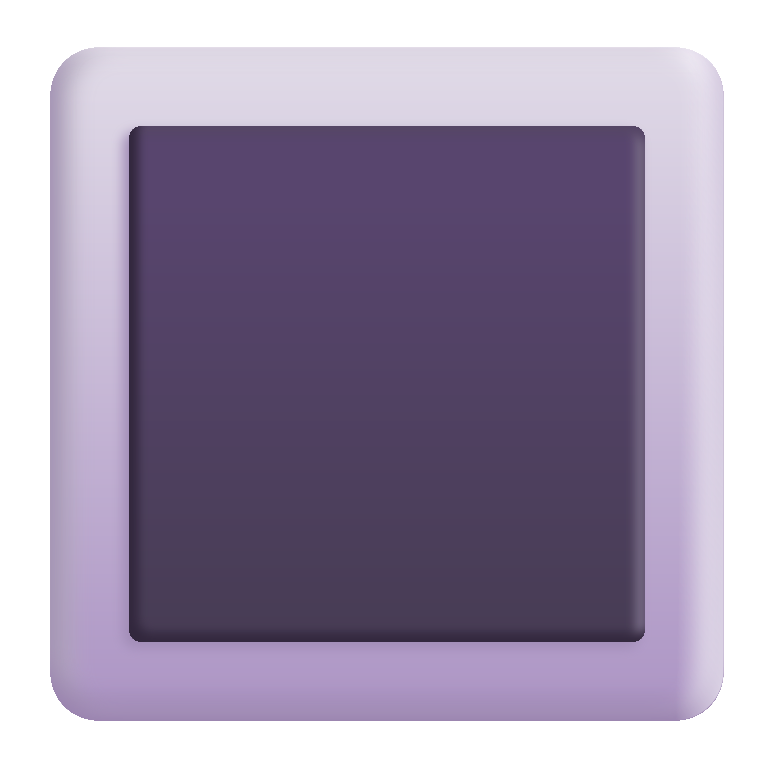
white square button color